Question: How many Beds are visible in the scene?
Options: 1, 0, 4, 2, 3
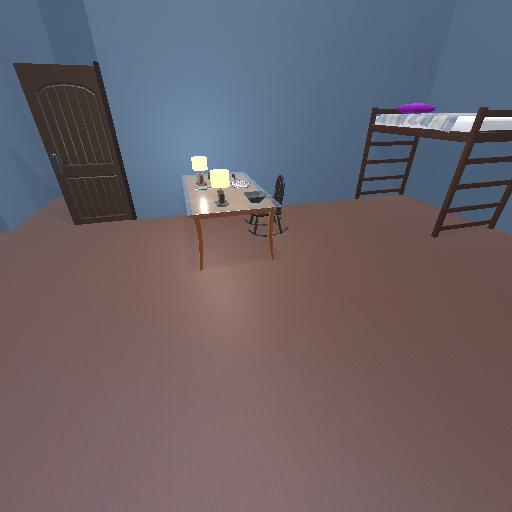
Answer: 1